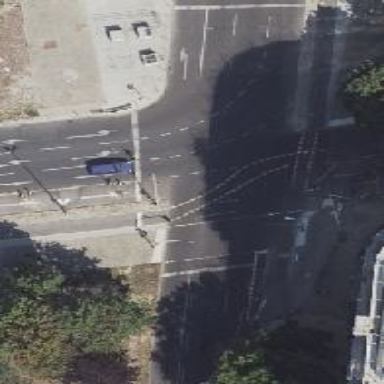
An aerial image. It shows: Road with traffic signals.